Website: bh-photo
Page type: address-validator
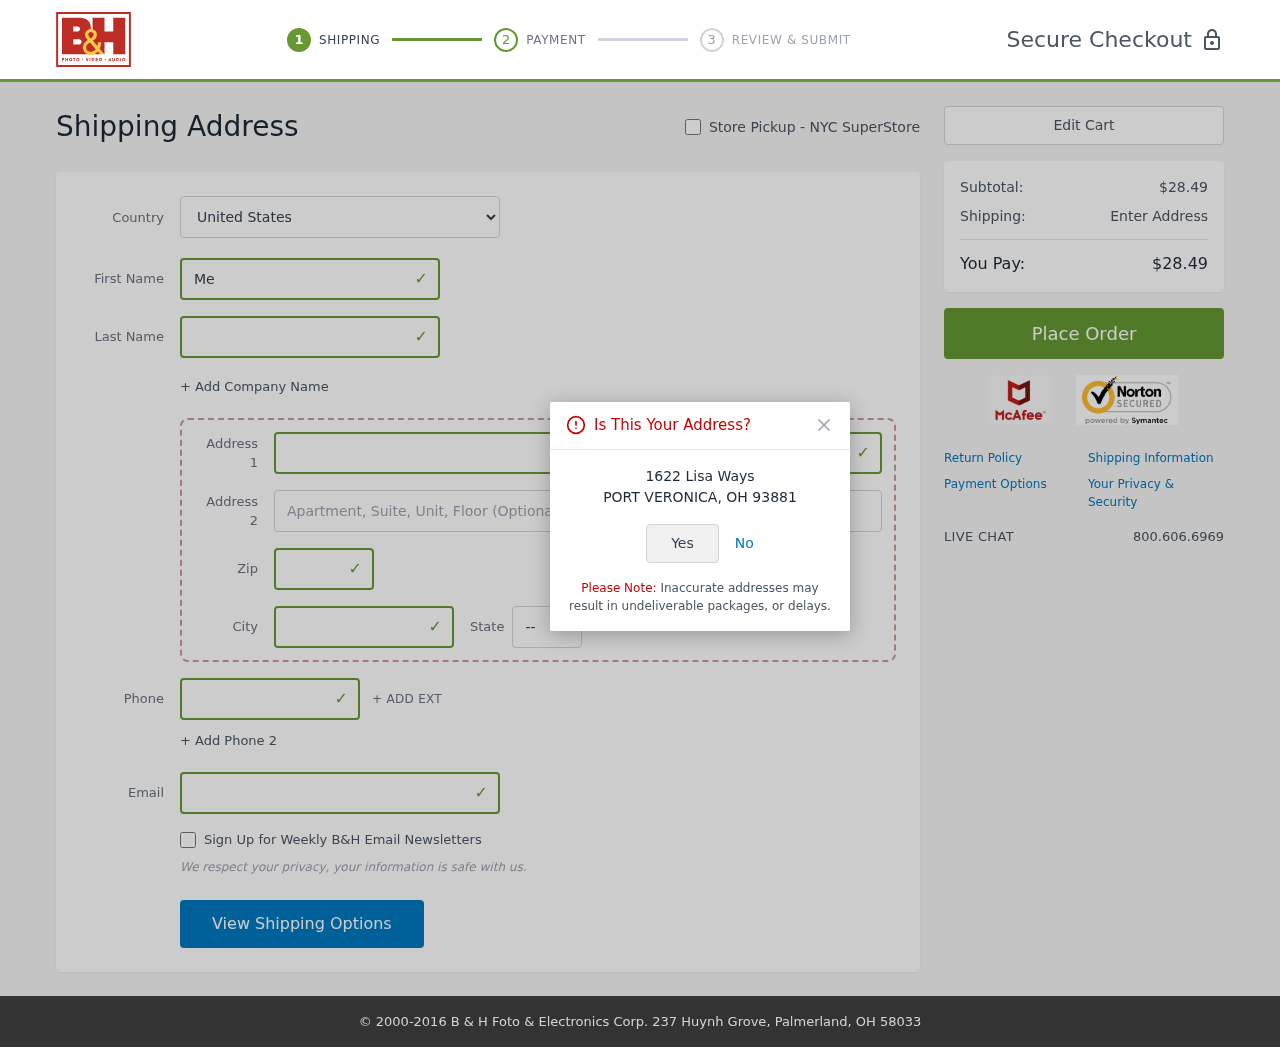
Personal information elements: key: PII_CITY
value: Port Veronica
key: PII_COUNTRY
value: United States
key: PII_EMAIL
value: mpeterson@gmail.com
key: PII_FIRSTNAME
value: Melissa
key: PII_LASTNAME
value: Peterson
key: PII_PHONE
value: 8286603207
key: PII_POSTCODE
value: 93881
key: PII_STATE_ABBR
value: OH
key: PII_STREET
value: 1622 Lisa Ways
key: PII_STREET2
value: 3525 Chung Shoal Apt. 224
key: PII_CITY_CONFIRM
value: PORT VERONICA
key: PII_POSTCODE_FULL
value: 93881
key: PII_POSTCODE_NUMERIC
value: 93881
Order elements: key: ORDER_SUBTOTAL
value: $28.49
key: ORDER_TOTAL
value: $28.49